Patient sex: M
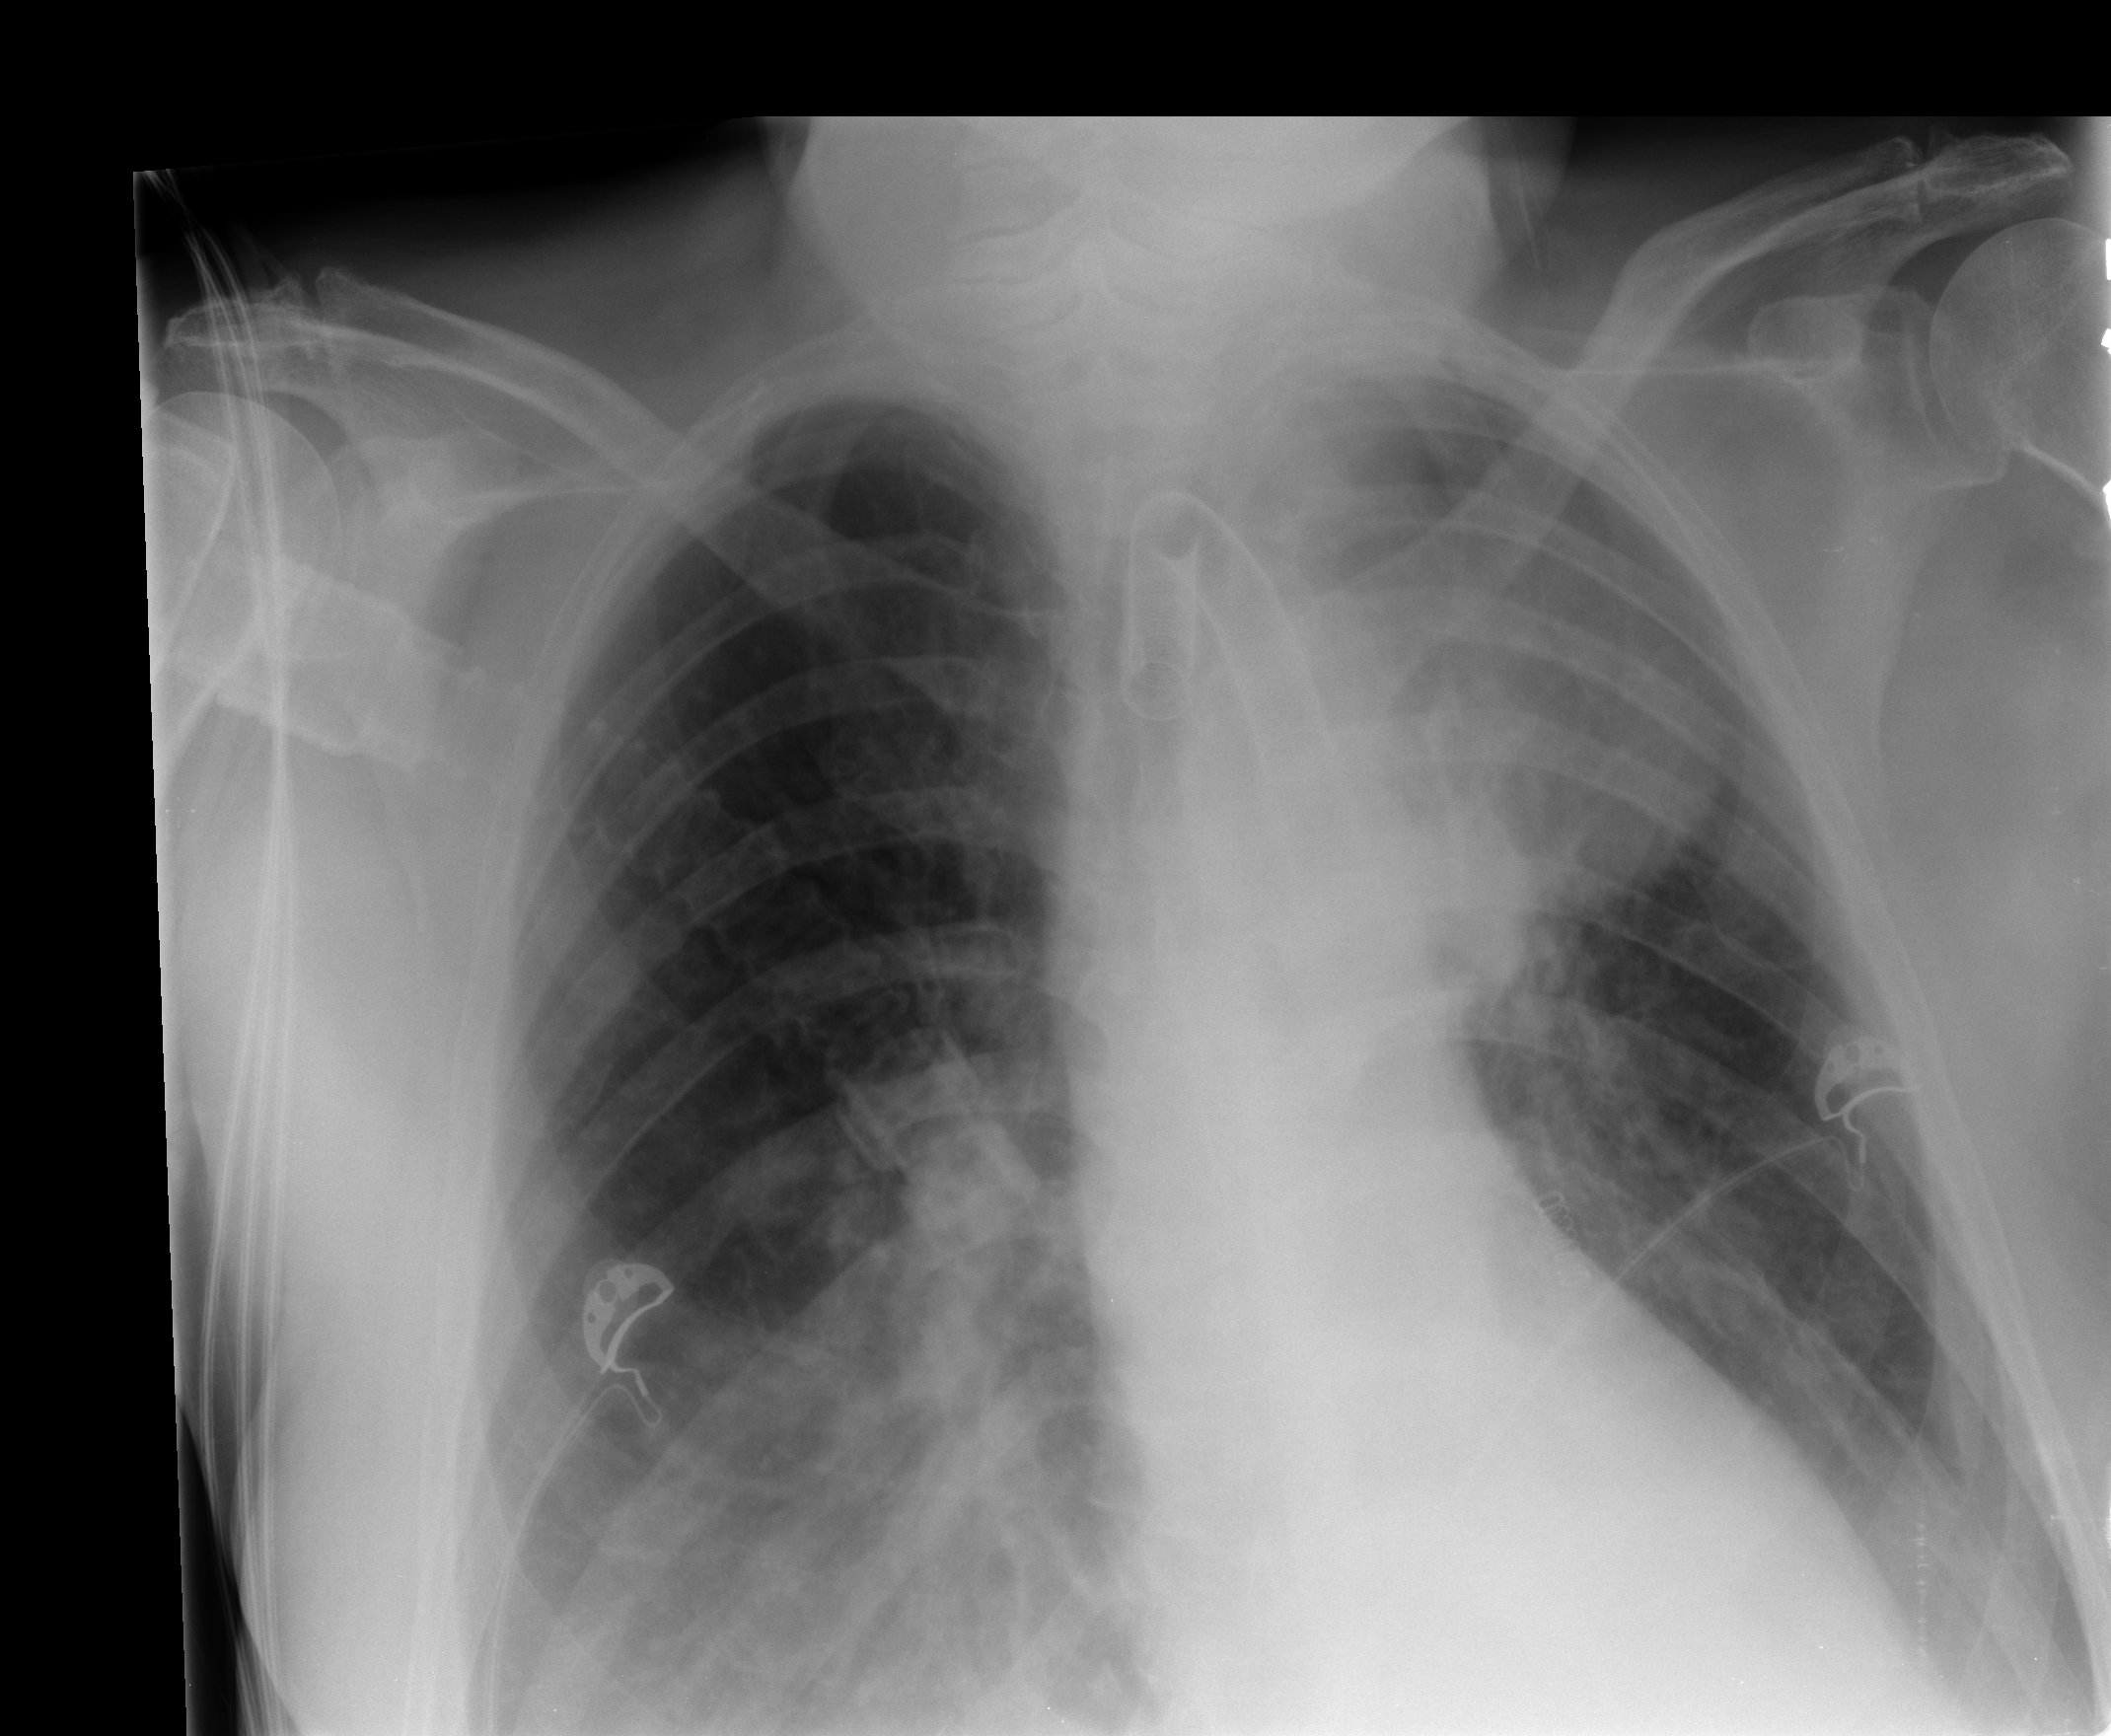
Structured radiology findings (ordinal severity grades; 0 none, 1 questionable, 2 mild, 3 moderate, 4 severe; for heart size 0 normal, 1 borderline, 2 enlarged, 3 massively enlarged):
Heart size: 0
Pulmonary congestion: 0
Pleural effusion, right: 2
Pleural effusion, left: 2
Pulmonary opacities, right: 2
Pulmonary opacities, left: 0
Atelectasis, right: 3
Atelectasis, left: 3